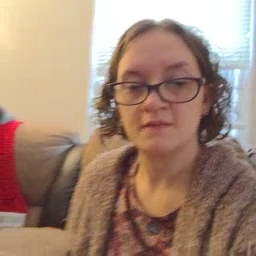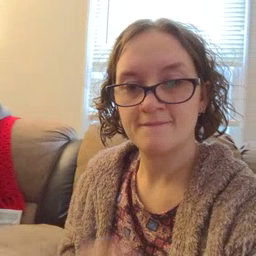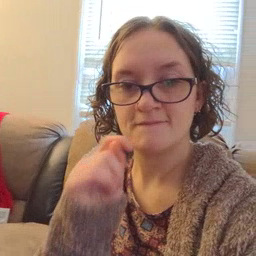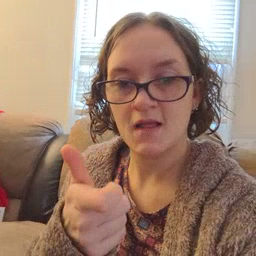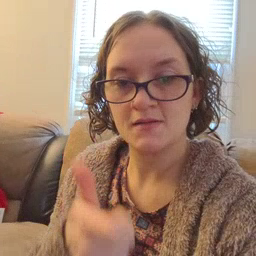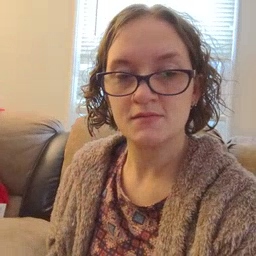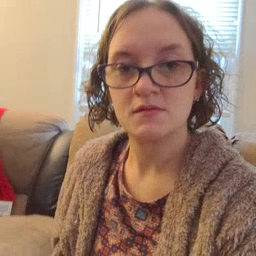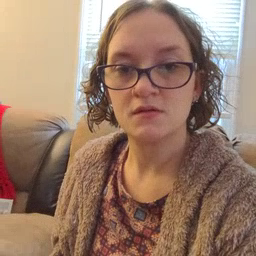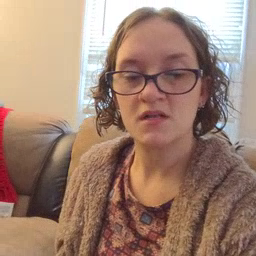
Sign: fast